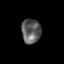
Tissue: skin
Cell type: Epithelial cells
Senescence score: 0.2825
Nuclear area (px): 468
Mean DAPI intensity: 92.59